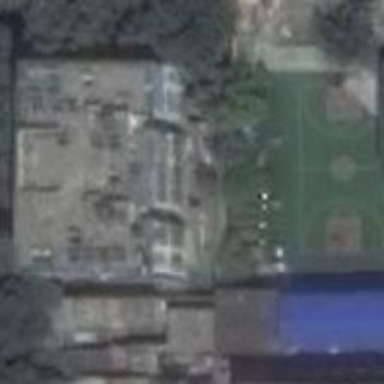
The trees make a pleasant shade on the street near this baksetball court .